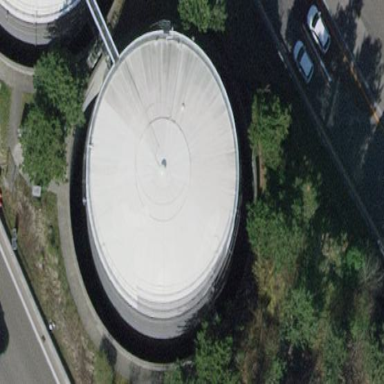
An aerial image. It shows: Silo building.